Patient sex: M
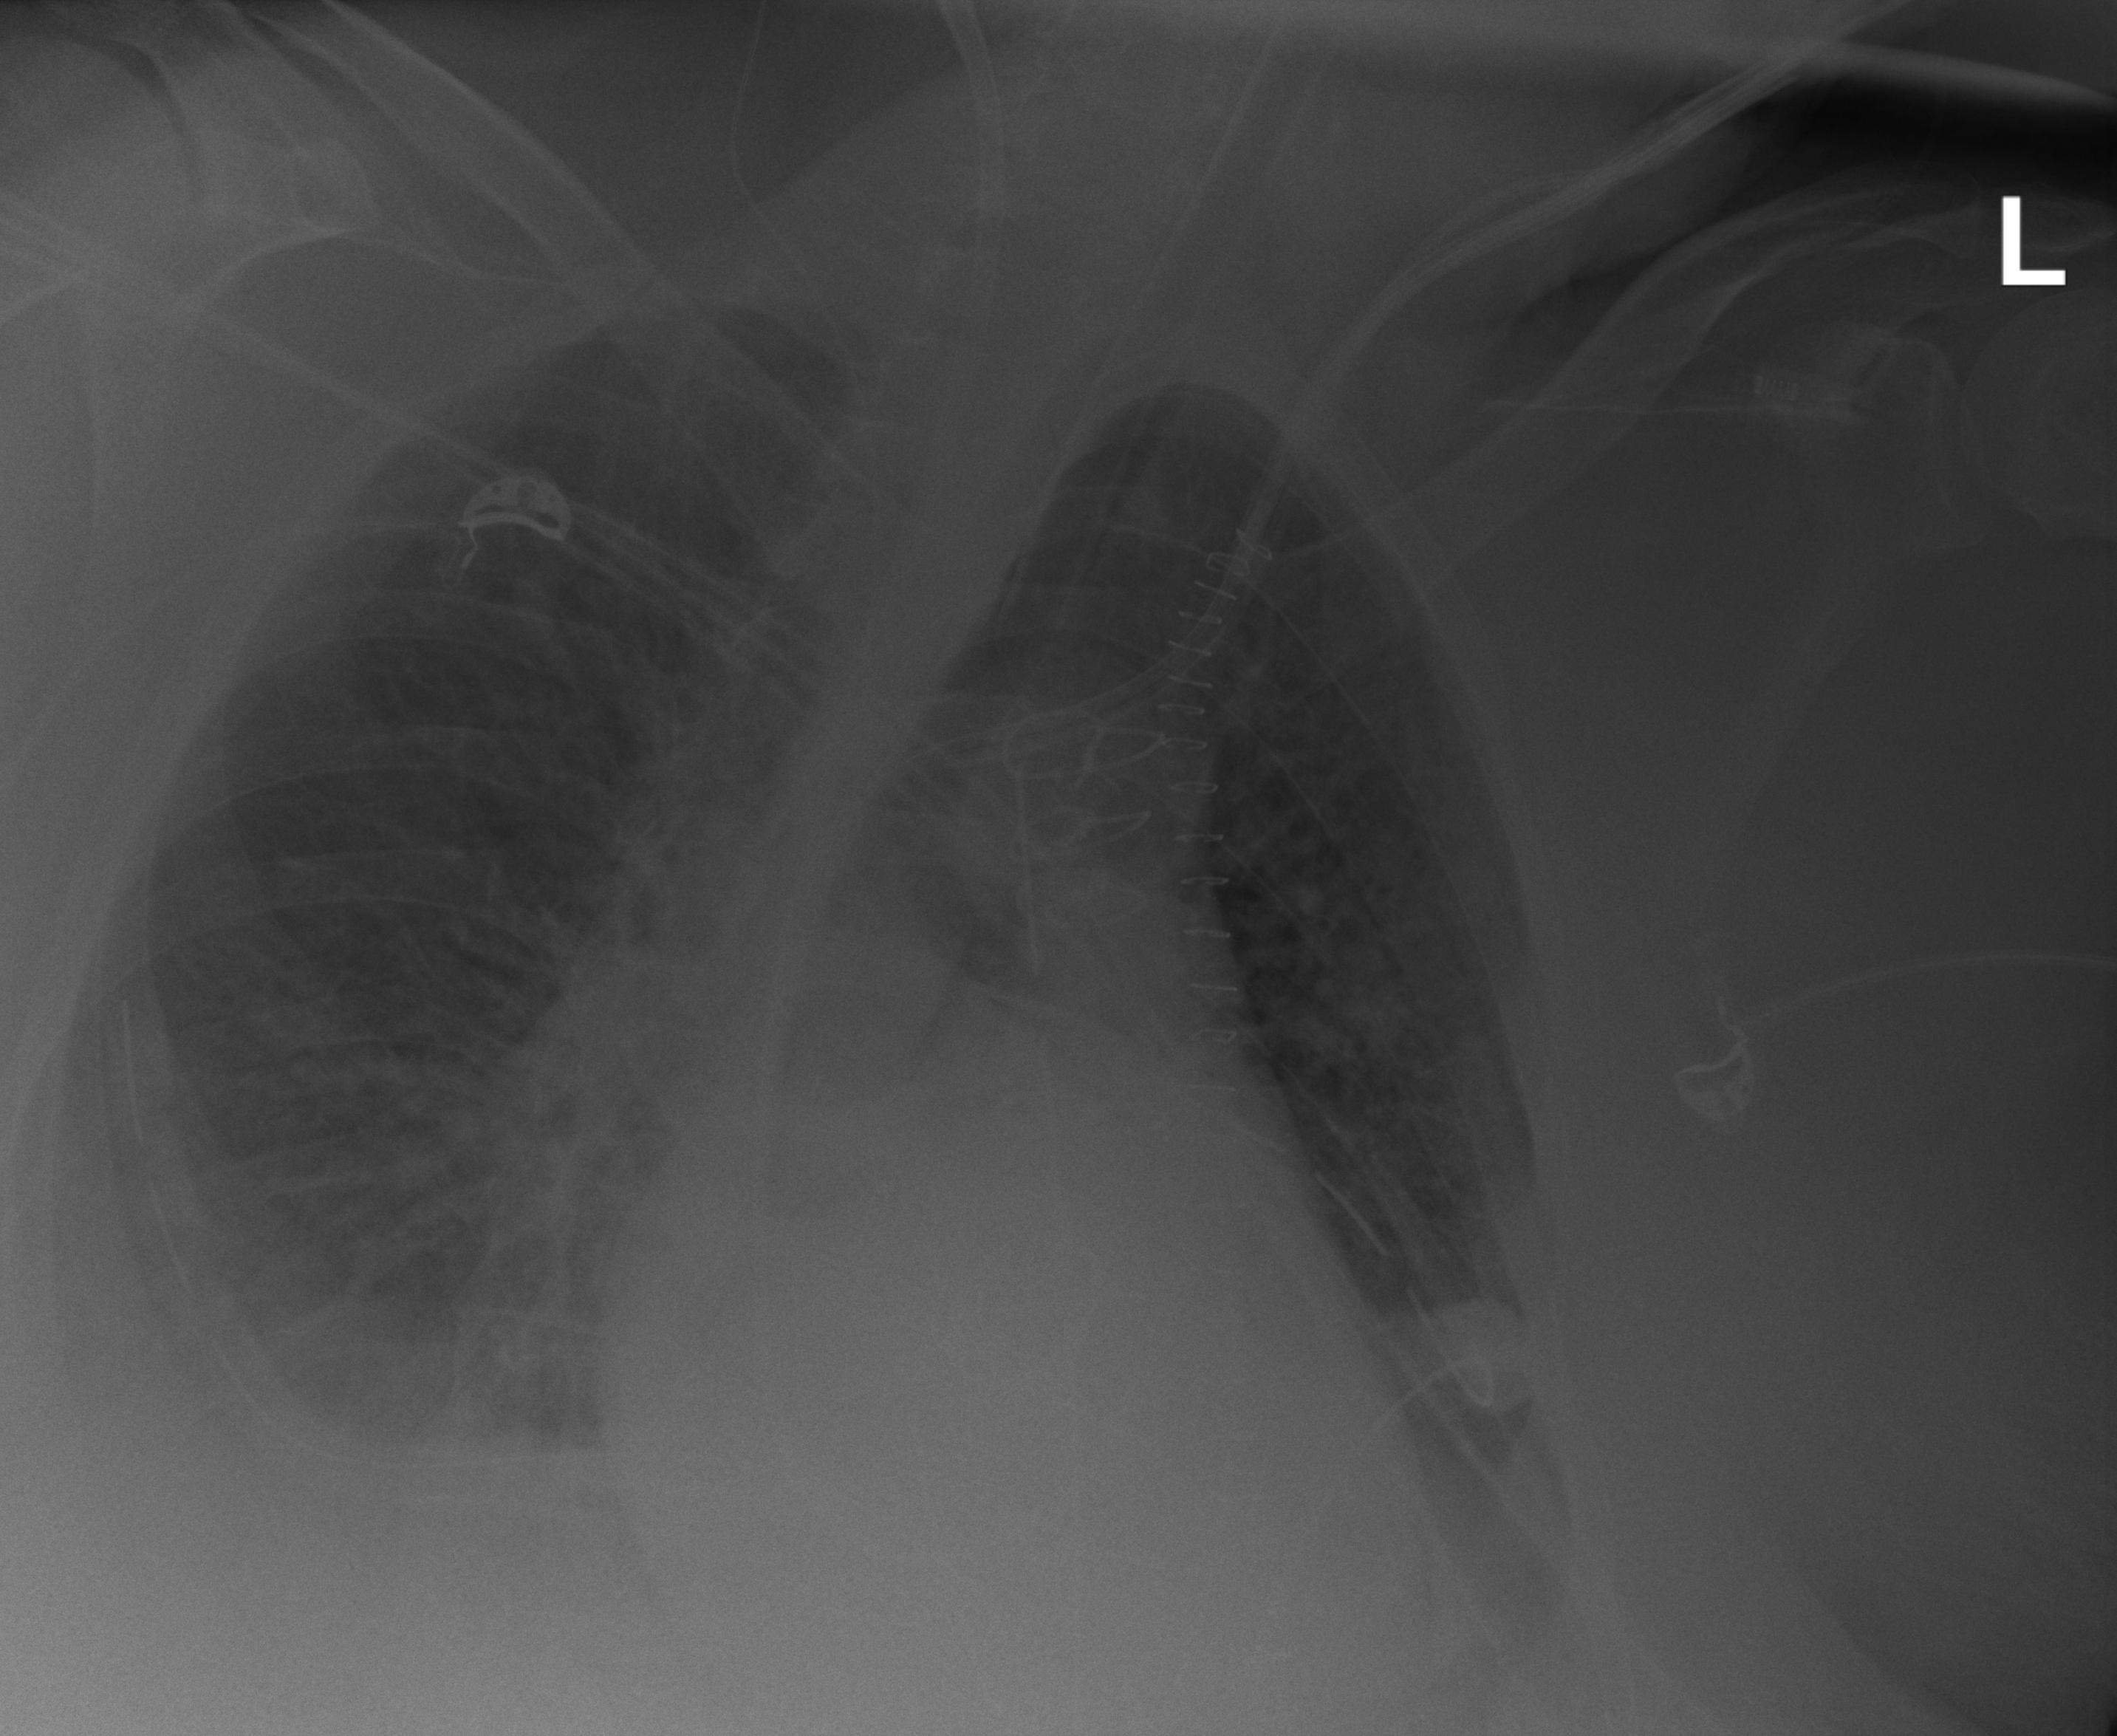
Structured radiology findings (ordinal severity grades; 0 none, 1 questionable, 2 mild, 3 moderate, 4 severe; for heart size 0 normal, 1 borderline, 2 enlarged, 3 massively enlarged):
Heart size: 2
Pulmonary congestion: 2
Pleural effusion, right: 3
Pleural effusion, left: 2
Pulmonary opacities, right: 1
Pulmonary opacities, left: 1
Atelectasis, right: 2
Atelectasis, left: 2